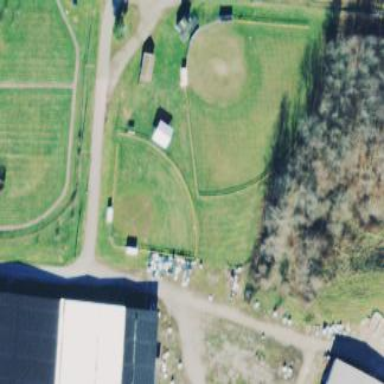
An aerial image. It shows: Baseball pitch for leisure land activities.